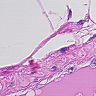
Metastatic tissue present: no